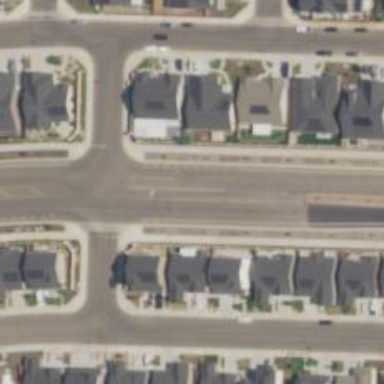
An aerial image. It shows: Residential road with dedicated cycle track.